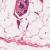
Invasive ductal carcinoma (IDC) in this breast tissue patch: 0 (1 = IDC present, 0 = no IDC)